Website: macys
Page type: account-selection
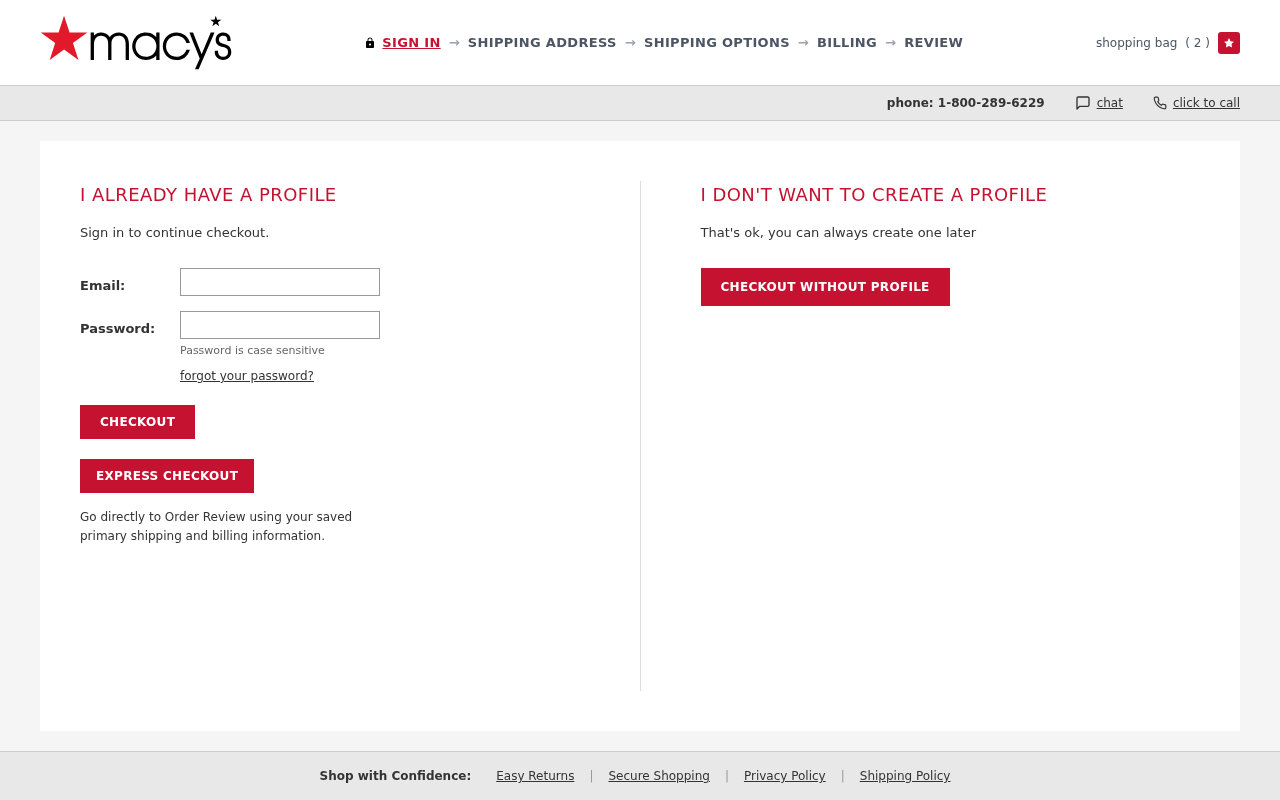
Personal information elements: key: PII_EMAIL
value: sheila.davis@yahoo.com
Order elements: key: ORDER_NUM_ITEMS
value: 2